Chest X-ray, PA view. Patient: 37 years old, sex M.
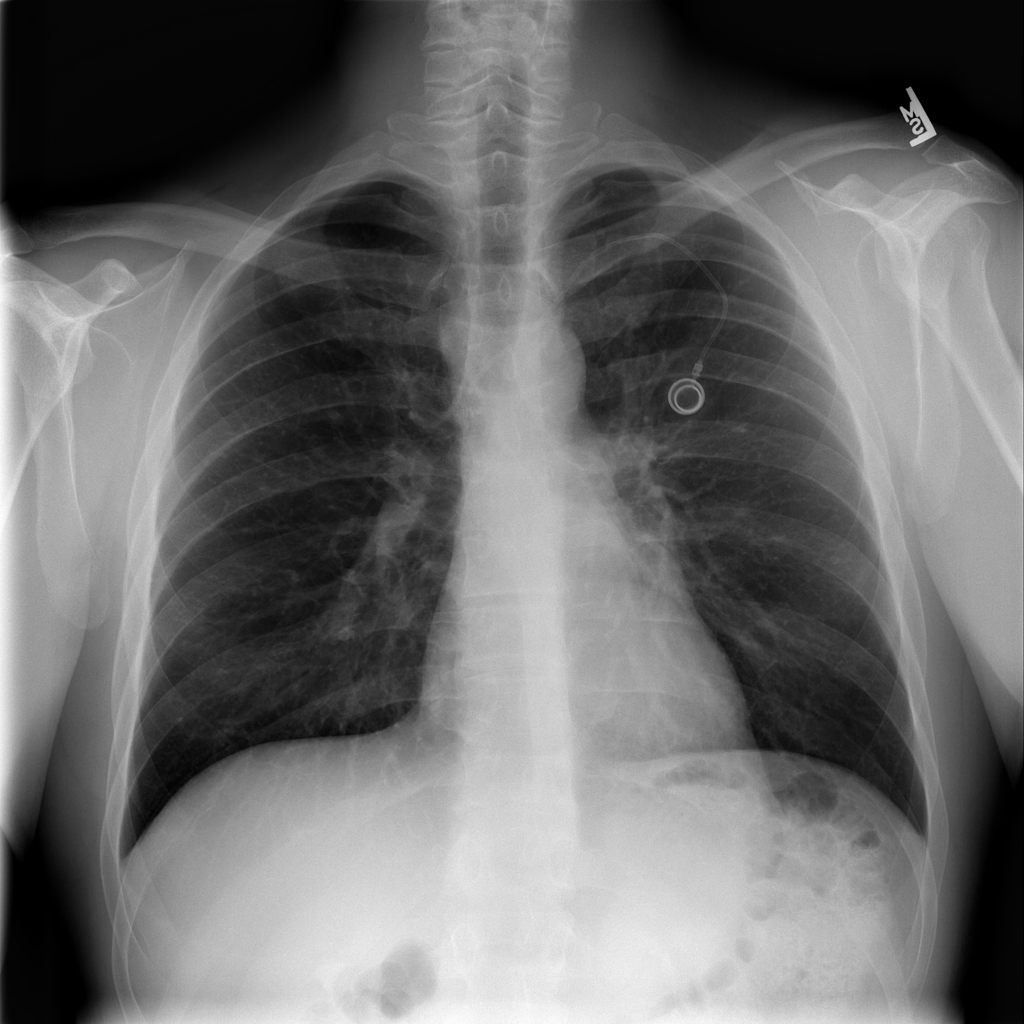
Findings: No Finding